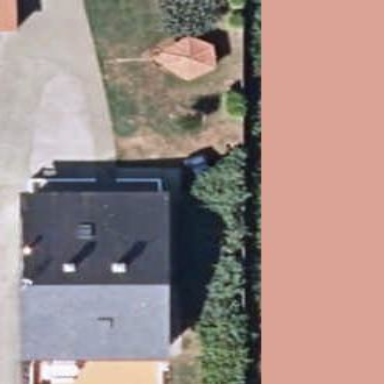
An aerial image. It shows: Simple and straightforward house.